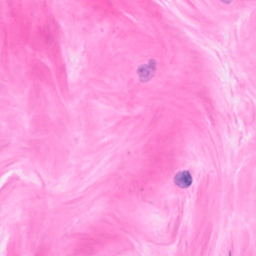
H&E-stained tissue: Breast